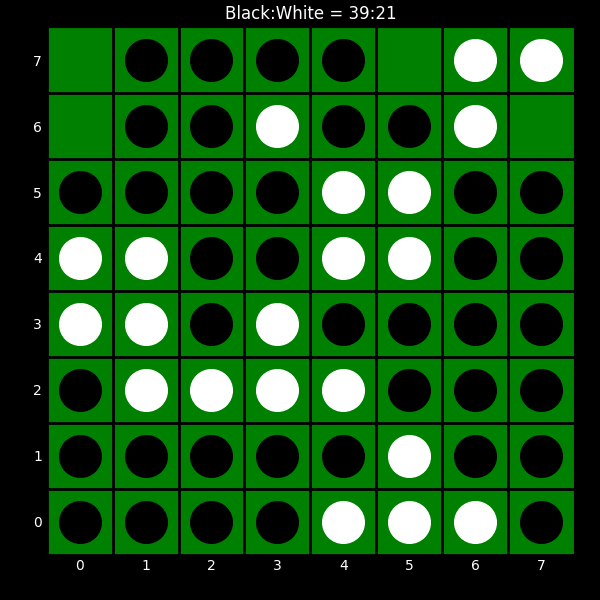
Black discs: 39
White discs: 21